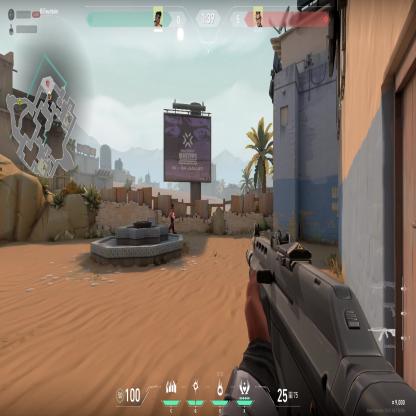
Label: enemy